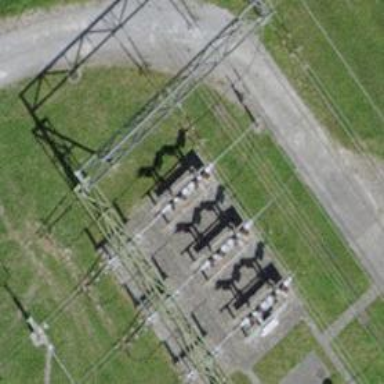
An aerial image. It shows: Switch for power supply.